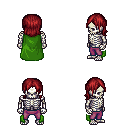
a pixel art fantasy rpg character, male body template, skeleton, green cape, magenta pants, brunette long bangs hairstyle, four views (front, back, left, right), 2x2 character sprite sheet, small pixel art, hard edges, no anti-aliasing